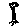
Label: tree